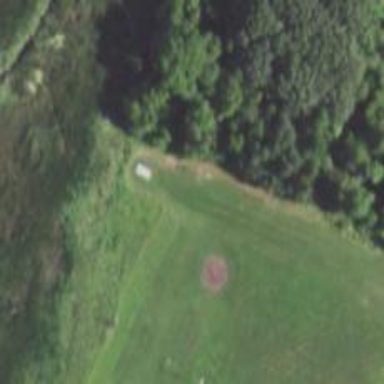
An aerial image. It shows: Disc golf tee area.